Question: I was trying to break BillPaugh Singleton solution using reflection, well I am able to do it but I can see two constructors while accessing the BillPaughSingleTon solution. Why so ? Also by trial and error found that the line inside HelperClass is causing this. Again why so ?
BillPaughClass
'''
package creational.BillPaugh;
public class SingleTonBillPaugh
{
private SingleTonBillPaugh instance;
public static SingleTonBillPaugh getInstance()
{
return SingleTonHelper.instance;
}
private SingleTonBillPaugh()
{
System.out.println(Thread.currentThread().getName() + " instance is going to be created");
}
static class SingleTonHelper
{
private static final SingleTonBillPaugh instance = new SingleTonBillPaugh(); //if we remove this line, multiple constructor will not be there. But this line is needed for singleton.
}
}
'''
Breaking SingleTon using Reflection .
'''
package creational.BillPaugh;
import java.lang.reflect.Constructor;
import java.lang.reflect.InvocationTargetException;
public class BreakBillPaughUsingReflection
{
public static void main(String[] args)
{
SingleTonBillPaugh singletonInstance1 = SingleTonBillPaugh.getInstance();
System.out.println("singletonInstance1 " + singletonInstance1);
SingleTonBillPaugh singletonInstance2;
Constructor[] constructors = SingleTonBillPaugh.class.getDeclaredConstructors();
for (Constructor construct : constructors)
{
construct.setAccessible(true);
try
{
singletonInstance2 = (SingleTonBillPaugh) construct.newInstance();
System.out.println("singletonInstance2 " + singletonInstance2);
}
catch (InstantiationException | IllegalAccessException | IllegalArgumentException
| InvocationTargetException e)
{
e.printStackTrace();
}
}// end for
Constructor[] constructors2 = NormalClass.class.getDeclaredConstructors();
}
}
'''
Proof of two constructor.

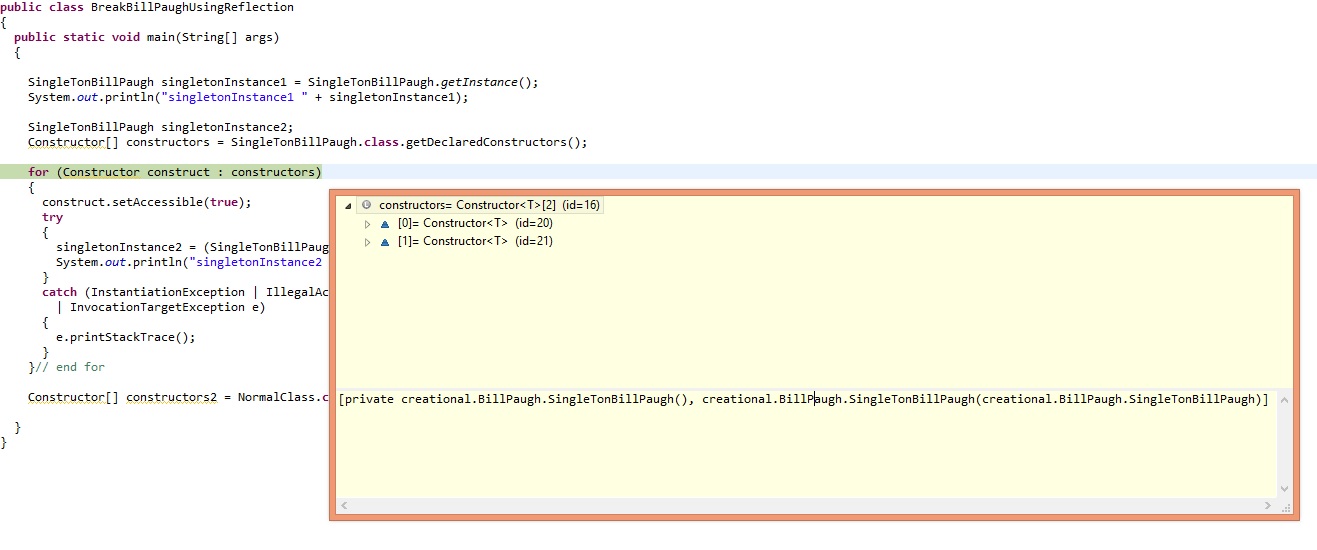
Answer: Here's my take:
Because the 'SingleTonBillPaugh' constructor in the source is 'private', 'SingleTonBillPaugh$SingleTonHelper' can't access it, so the compiler generates a synthetic constructor 'SingleTonBillPaugh$SingleTonHelper' access. This is what synthetic methods and constructors are for: To provide a means of accessing the containing class's private data.
The bigger question to my mind is why does the synthetic constructor accept an argument, and why is the type of the argument 'SingleTonBillPaugh$1'? (Your screenshot makes it look like it's a 'SingleTonBillPaugh' instance, but in my tests it's actually a 'SingleTonBillPaugh$1' instance -- that is, there's a third class being generated here in addition to 'SingleTonBillPaugh' and 'SingleTonBillPaugh$SingleTonHelper').
My answer to question is: Because otherwise, there would be two constructors differentiated only by the fact that one is synthetic and accessible by 'SingleTonBillPaugh$SingleTonHelper' and the other isn't. Java requires that signatures be more different than that, so it generates a class for the sole reason of differentiating the synthetic constructor from the non-synthetic one.
We can see that we do indeed have a 'SingleTonBillPaugh$1' class, and if we 'javap -p -c SingleTonBillPaugh\$1' it, we get:
'''
class SingleTonBillPaugh$1 {
}
'''
Doesn't get a lot more minimal than that, which suggests it is indeed purely to act as an argument type for the synthetic constructor. We can further confirm that by looking at the bytecode for 'SingleTonBillPaugh$SingleTonHelper' using 'javap -p -c SingleTonBillPaugh\$SingleTonHelper':
'''
class SingleTonBillPaugh$SingleTonHelper {
private static final SingleTonBillPaugh instance;
SingleTonBillPaugh$SingleTonHelper();
Code:
0: aload_0
1: invokespecial #2 // Method java/lang/Object."<init>":()V
4: return
static SingleTonBillPaugh access$000();
Code:
0: getstatic #1 // Field instance:LSingleTonBillPaugh;
3: areturn
static {};
Code:
0: new #3 // class SingleTonBillPaugh
3: dup
4: aconst_null
5: invokespecial #4 // Method SingleTonBillPaugh."<init>":(LSingleTonBillPaugh$1;)V
8: putstatic #1 // Field instance:LSingleTonBillPaugh;
11: return
}
'''
Note how (right near the end) it's calling the one-argument version of the constructor (passing in 'null').
And in fact, it seems to always do this -- add one new argument to the end of the constructor's argument list. If I change the private constructor to accept a 'String' and update 'SingleTonHelper' to pass it '""', the synthetic constructor ends up being 'SingleTonBillPaugh(String, SingleTonBillPaugh$1)'.
---
Re your question below:
> I kept one sysout in no argument constructor and when inner class called no argument constructor of outer class (which supposedly be synthetic constructor) the same sysout is printed. Why so? is it because internally synthetic constructor calls my provided pvt constructor?
Exactly, the synthetic constructor calls the private one. Times like this, it's nice to dip into the bytecode:
Here's my copy of 'SingleTonBillPaugh.java':
'''
public class SingleTonBillPaugh
{
public static SingleTonBillPaugh getInstance()
{
return SingleTonHelper.instance;
}
private SingleTonBillPaugh()
{
System.out.println(Thread.currentThread().getName() + " instance is going to be created");
}
static class SingleTonHelper
{
private static final SingleTonBillPaugh instance = new SingleTonBillPaugh();
}
}
'''
If we compile that, then use 'javap -p -c SingleTonBillPaugh', we get:
'''
public class SingleTonBillPaugh {
public static SingleTonBillPaugh getInstance();
Code:
0: invokestatic #2 // Method SingleTonBillPaugh$SingleTonHelper.access$000:()LSingleTonBillPaugh;
3: areturn
private SingleTonBillPaugh();
Code:
0: aload_0
1: invokespecial #3 // Method java/lang/Object."<init>":()V
4: getstatic #4 // Field java/lang/System.out:Ljava/io/PrintStream;
7: new #5 // class java/lang/StringBuilder
10: dup
11: invokespecial #6 // Method java/lang/StringBuilder."<init>":()V
14: invokestatic #7 // Method java/lang/Thread.currentThread:()Ljava/lang/Thread;
17: invokevirtual #8 // Method java/lang/Thread.getName:()Ljava/lang/String;
20: invokevirtual #9 // Method java/lang/StringBuilder.append:(Ljava/lang/String;)Ljava/lang/StringBuilder;
23: ldc #10 // String instance is going to be created
25: invokevirtual #9 // Method java/lang/StringBuilder.append:(Ljava/lang/String;)Ljava/lang/StringBuilder;
28: invokevirtual #11 // Method java/lang/StringBuilder.toString:()Ljava/lang/String;
31: invokevirtual #12 // Method java/io/PrintStream.println:(Ljava/lang/String;)V
34: return
SingleTonBillPaugh(SingleTonBillPaugh$1);
Code:
0: aload_0
1: invokespecial #1 // Method "<init>":()V
4: return
}
'''
As we can see, the 'SingleTonBillPaugh(SingleTonBillPaugh$1)' constructor, written in source code form, woudl basically be:
'''
SingleTonBillPaugh(SingleTonBillPaugh$1 unused) {
this();
}
'''